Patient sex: F
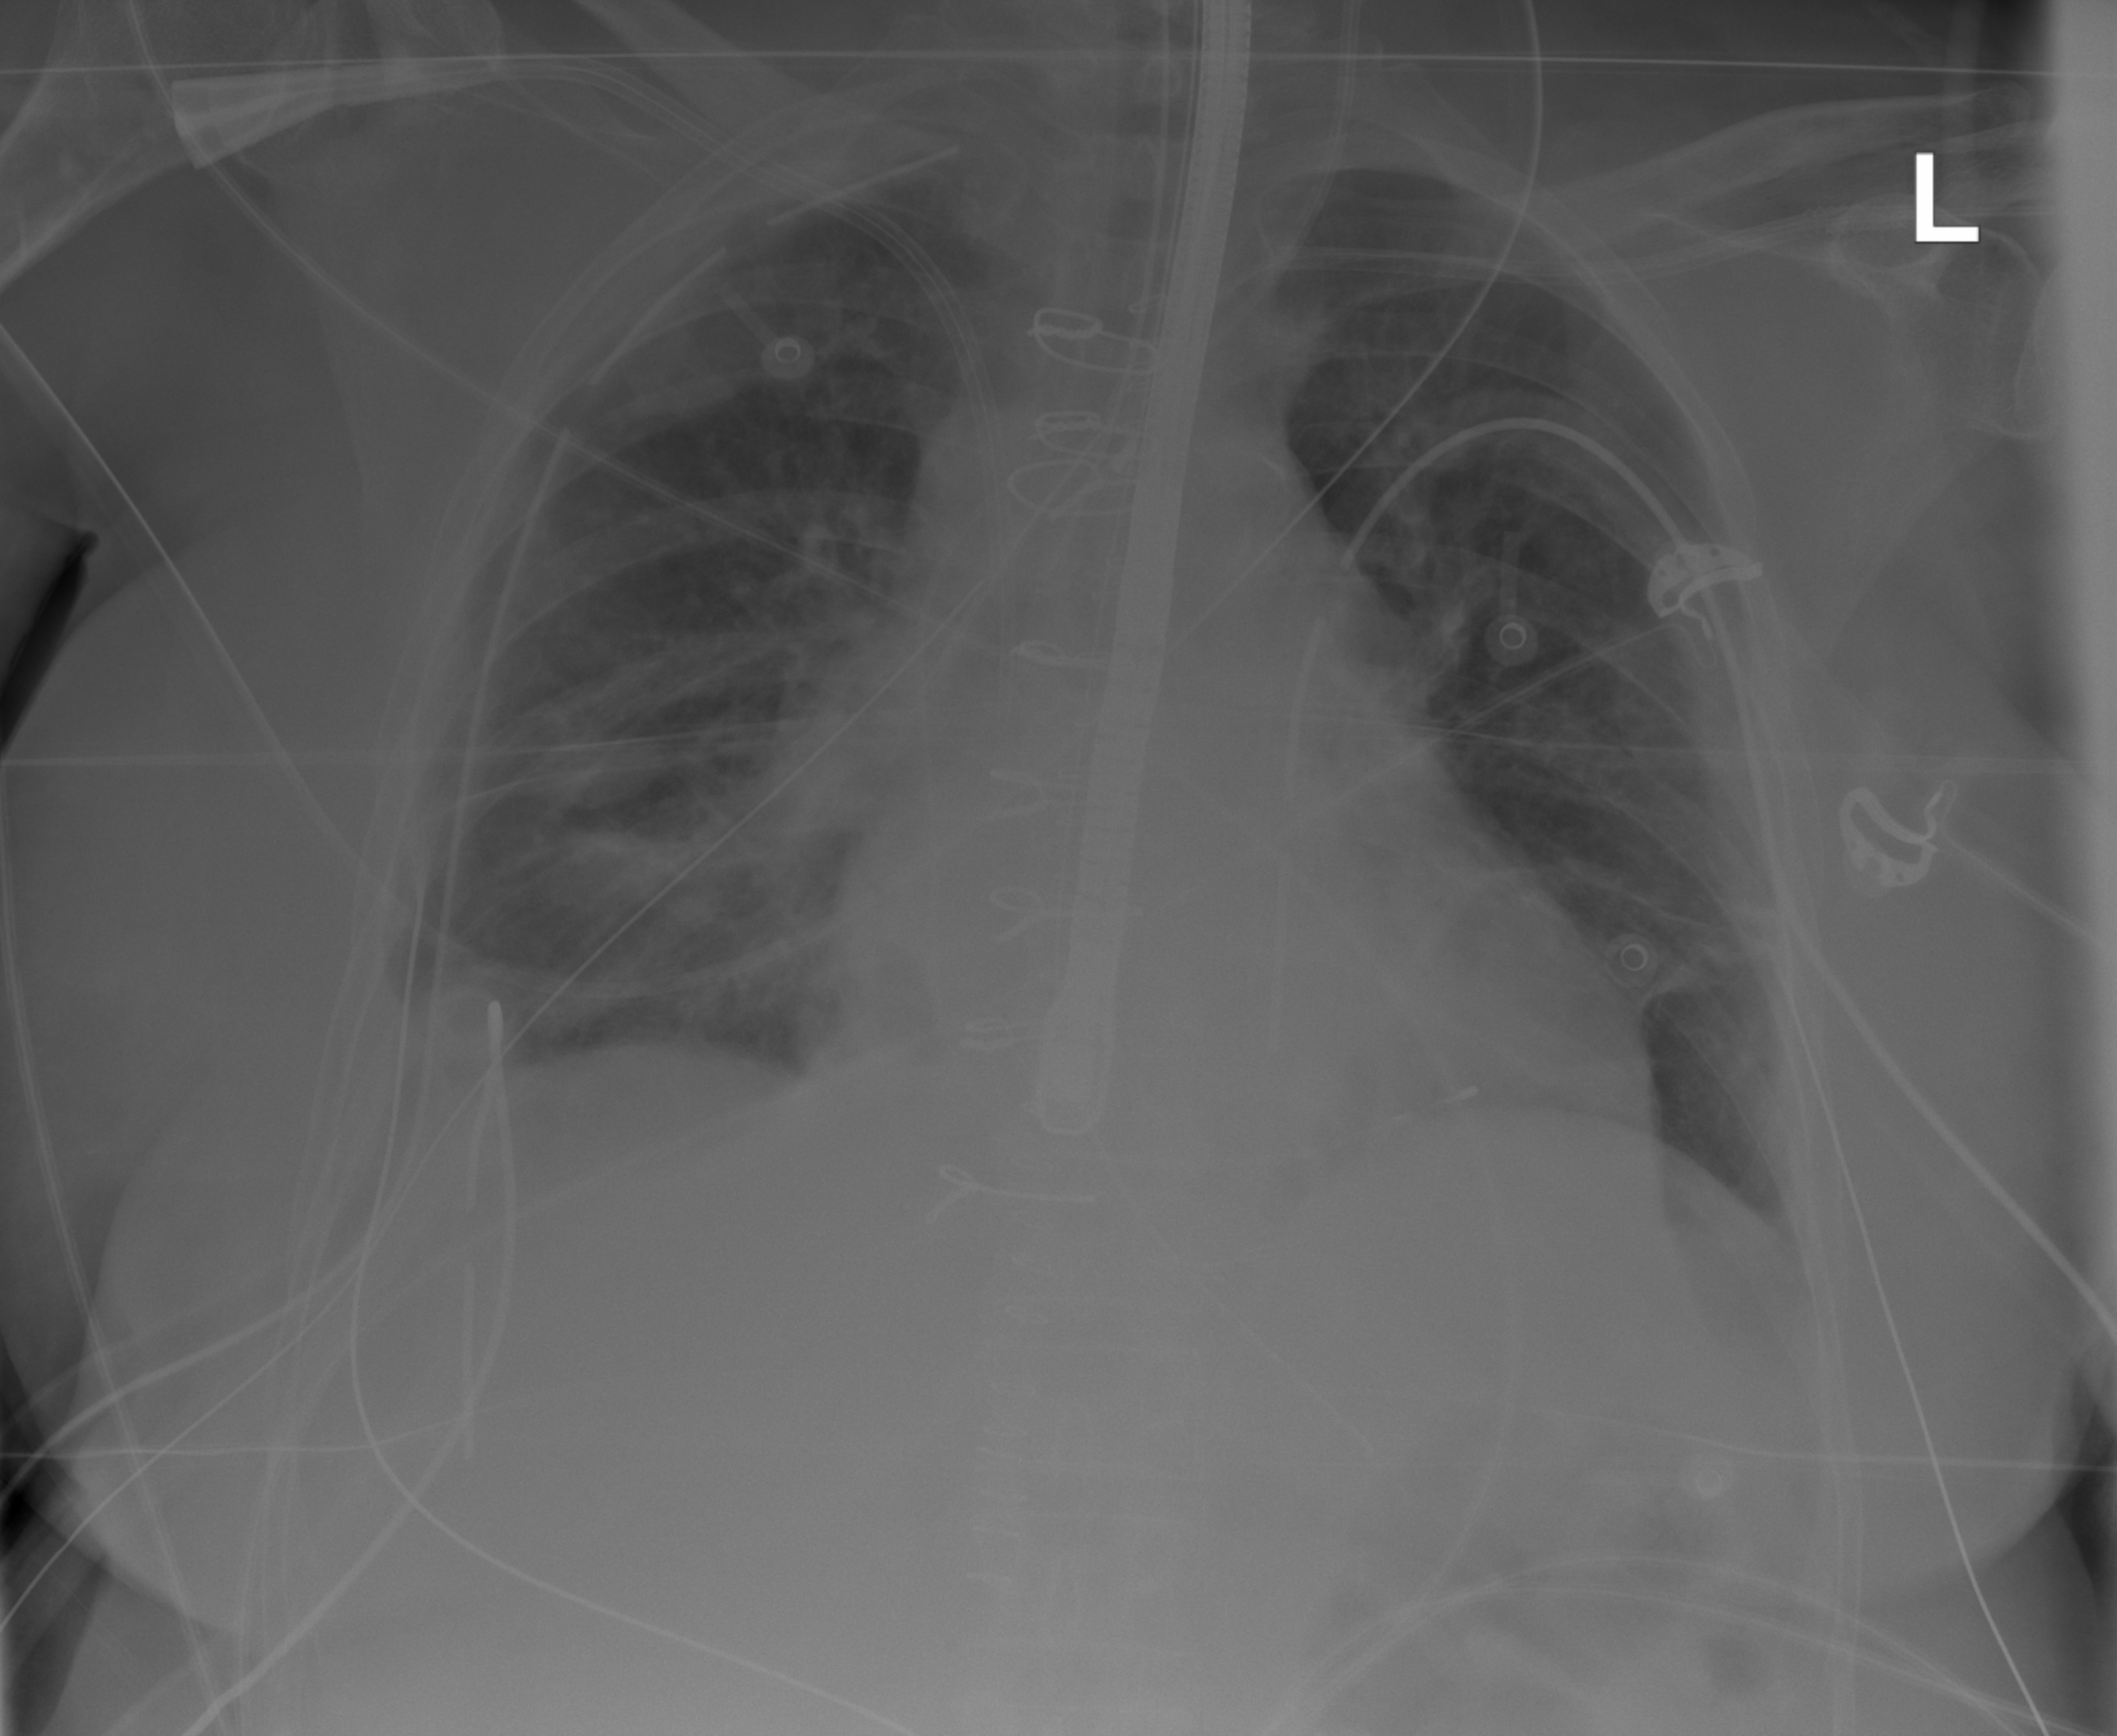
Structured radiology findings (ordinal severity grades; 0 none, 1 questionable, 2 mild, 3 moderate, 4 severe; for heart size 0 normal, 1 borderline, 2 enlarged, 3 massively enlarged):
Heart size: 2
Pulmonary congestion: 2
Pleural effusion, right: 2
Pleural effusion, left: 0
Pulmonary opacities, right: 2
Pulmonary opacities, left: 0
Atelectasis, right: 2
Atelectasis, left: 2